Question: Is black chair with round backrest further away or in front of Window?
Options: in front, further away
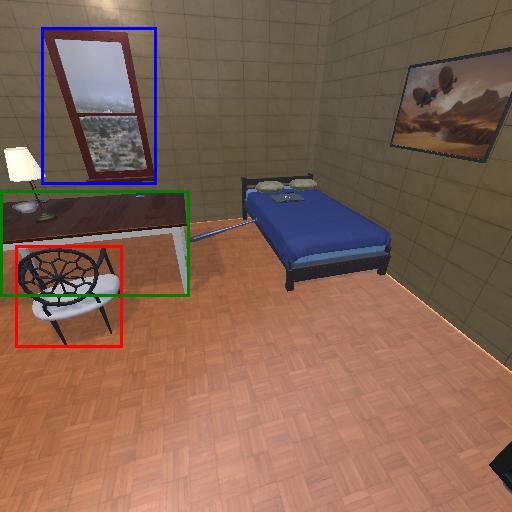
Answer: in front